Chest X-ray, AP view. Patient: 46 years old, sex M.
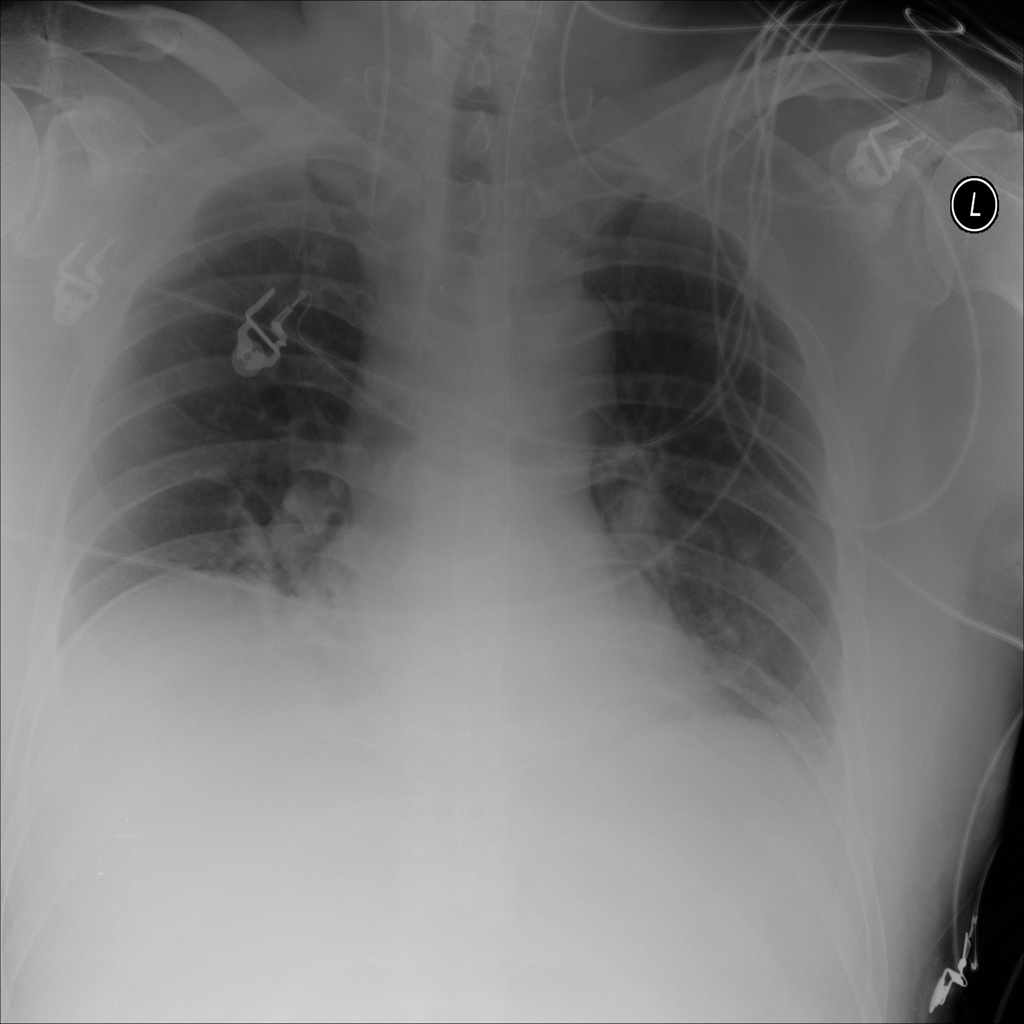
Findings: No Finding